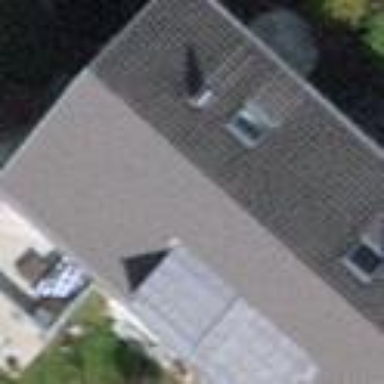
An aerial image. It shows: House with gabled roof oriented across. The roof color is gray.